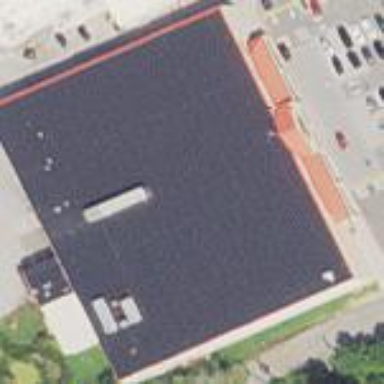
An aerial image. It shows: Supermarket building.